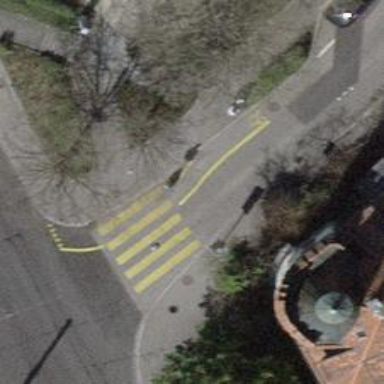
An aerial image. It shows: Uncontrolled zebra crossing with zebra markings.